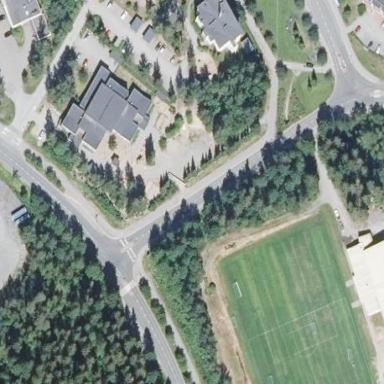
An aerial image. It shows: Kindergarten.